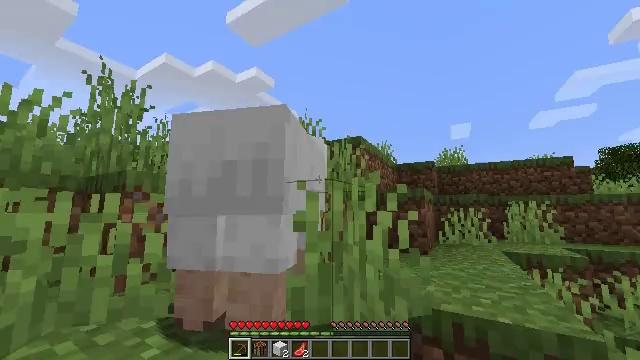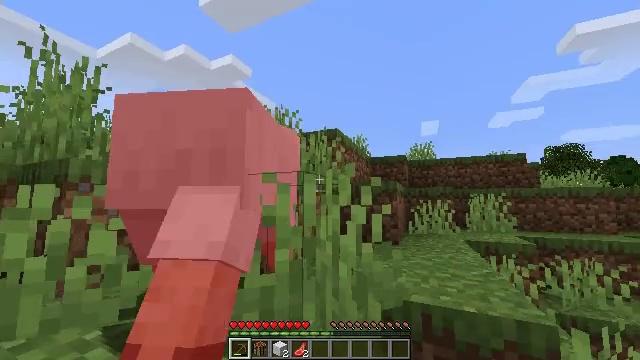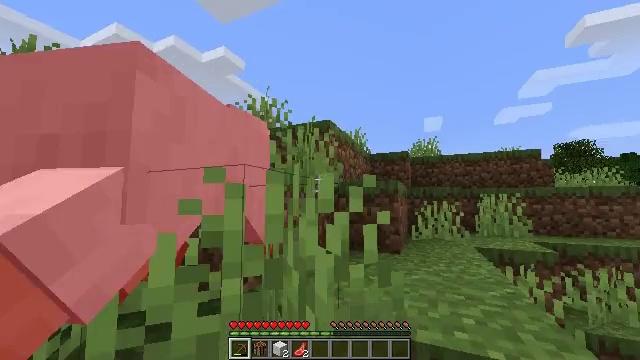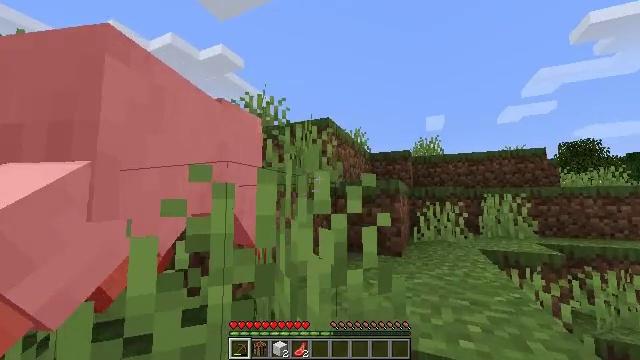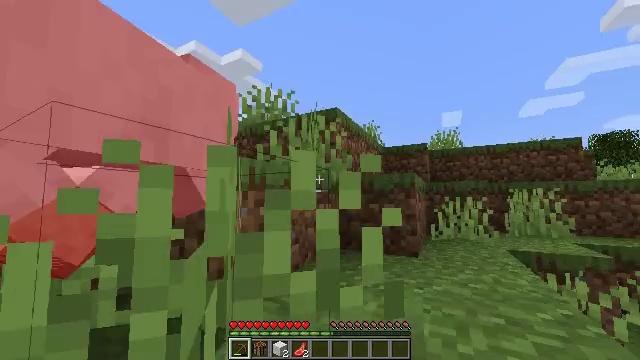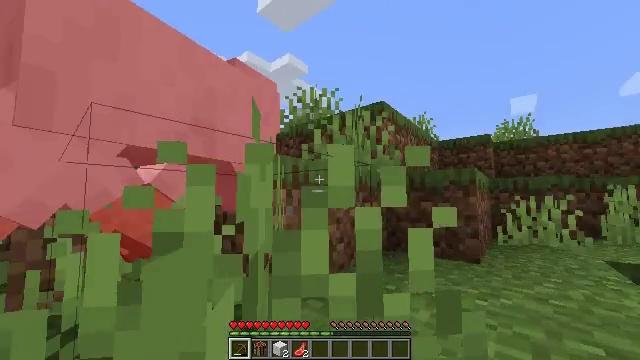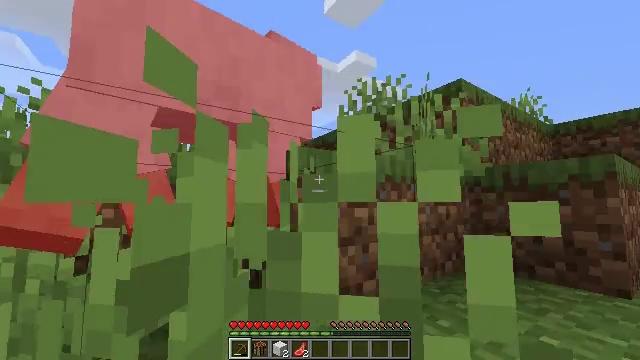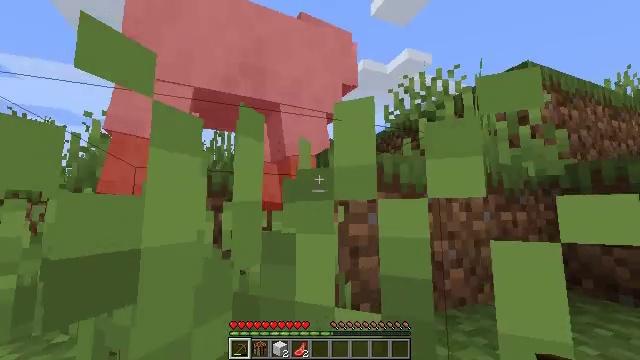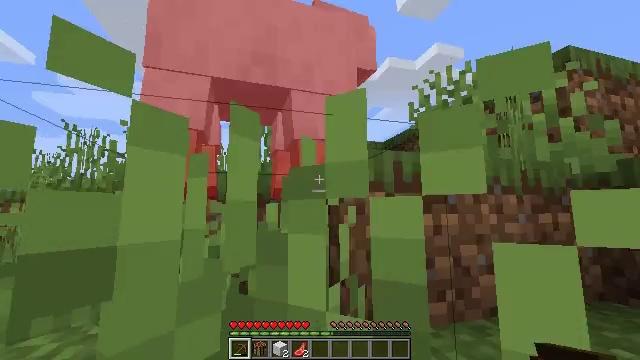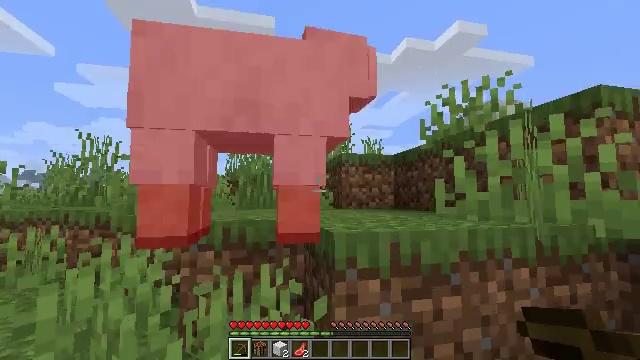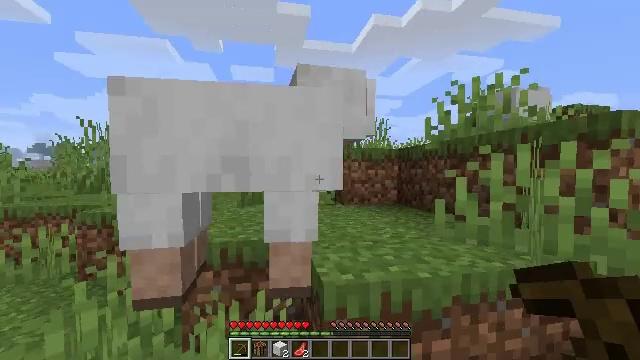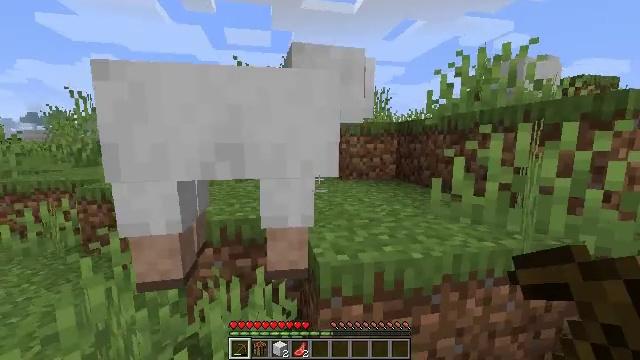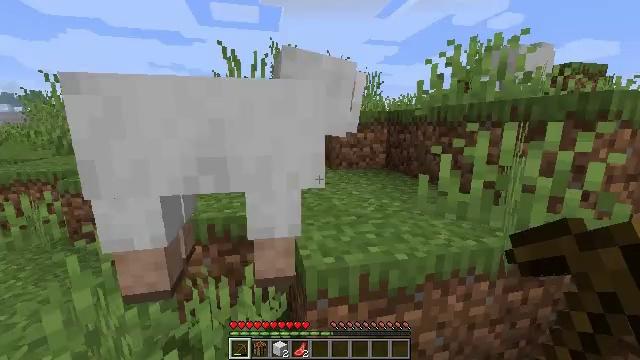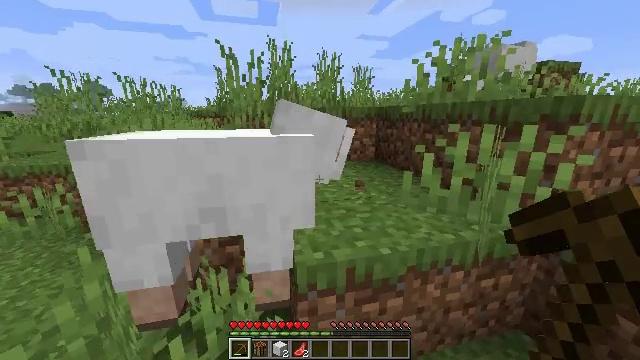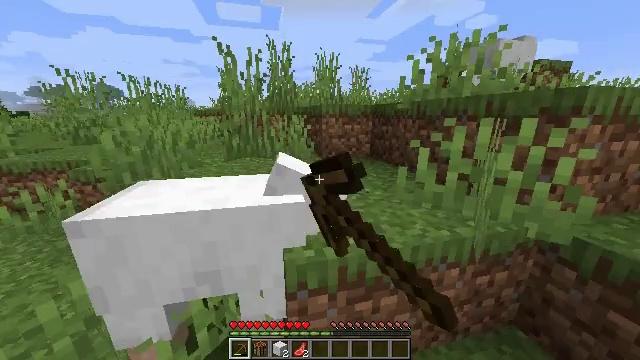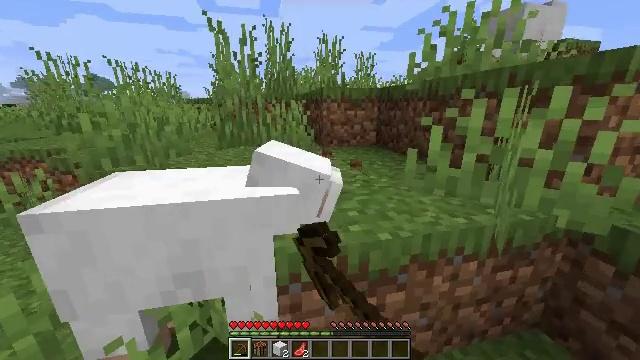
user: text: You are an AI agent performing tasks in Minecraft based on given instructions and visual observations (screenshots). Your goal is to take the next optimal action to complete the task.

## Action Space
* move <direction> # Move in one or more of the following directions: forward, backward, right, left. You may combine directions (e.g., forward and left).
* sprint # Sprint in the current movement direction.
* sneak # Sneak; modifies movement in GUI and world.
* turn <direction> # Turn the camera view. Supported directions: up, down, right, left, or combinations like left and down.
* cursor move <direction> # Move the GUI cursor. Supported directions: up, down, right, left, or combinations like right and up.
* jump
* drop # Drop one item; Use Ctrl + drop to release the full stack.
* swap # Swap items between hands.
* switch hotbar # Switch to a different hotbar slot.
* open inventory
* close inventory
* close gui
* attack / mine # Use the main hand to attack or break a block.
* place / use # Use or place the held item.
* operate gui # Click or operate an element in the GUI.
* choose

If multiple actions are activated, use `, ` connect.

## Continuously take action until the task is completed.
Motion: motion action
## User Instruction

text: Hunt animals.
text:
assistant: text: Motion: move forward, sprint, turn right and down
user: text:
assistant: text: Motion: move forward, sprint
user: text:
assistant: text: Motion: move forward, sprint
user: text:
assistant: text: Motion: move forward, sprint, turn left
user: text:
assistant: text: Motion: move forward, sprint, turn left
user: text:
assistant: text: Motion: move forward, sprint, turn left
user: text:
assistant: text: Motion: move forward, sprint, turn left and up
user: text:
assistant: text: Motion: move forward, sprint, turn left, jump
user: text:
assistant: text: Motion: move forward, sprint, turn left and down, jump
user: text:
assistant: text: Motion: move forward, sprint, turn left and down, jump
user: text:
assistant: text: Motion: move forward, sprint, turn down, jump
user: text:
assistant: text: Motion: move forward, sprint, turn right and down, jump
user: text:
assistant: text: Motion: move forward, sprint, turn down, attack / mine
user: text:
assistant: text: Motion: attack / mine
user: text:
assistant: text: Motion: attack / mine
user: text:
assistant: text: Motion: turn left and down
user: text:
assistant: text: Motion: turn left and up
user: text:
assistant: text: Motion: turn left and up
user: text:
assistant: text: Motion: turn left
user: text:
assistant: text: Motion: no_op
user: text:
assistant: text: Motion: no_op
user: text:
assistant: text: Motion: no_op
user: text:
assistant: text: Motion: turn left
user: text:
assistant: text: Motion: turn left and down
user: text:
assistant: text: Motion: turn left and down
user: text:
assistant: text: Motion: turn left and down
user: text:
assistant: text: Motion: attack / mine
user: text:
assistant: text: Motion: attack / mine
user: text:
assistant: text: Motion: attack / mine
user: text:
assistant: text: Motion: no_op